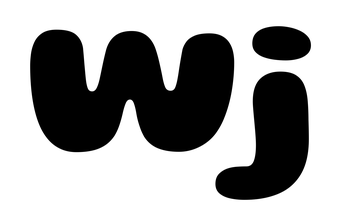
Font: Gluten_ExtraBold